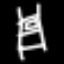
Label: bed